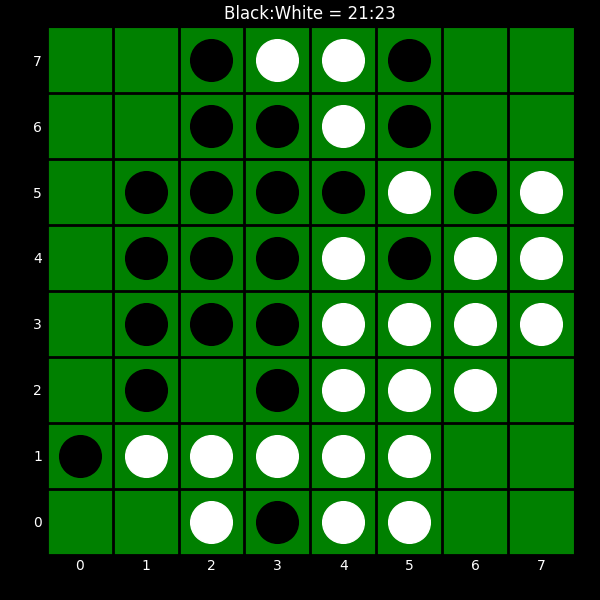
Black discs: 21
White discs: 23